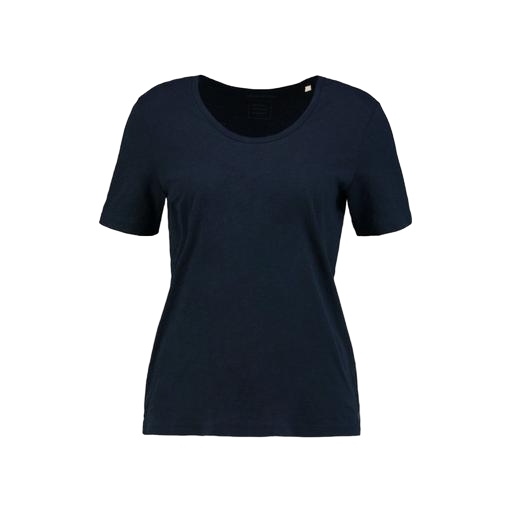
blue t-shirt only macy, scoop-neck tee, blue scoop neck t-shirt, white background